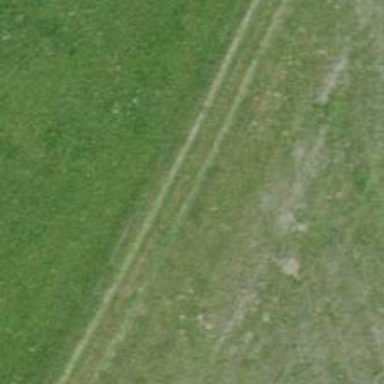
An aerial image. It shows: Grass track road with grade 5 tracktype.